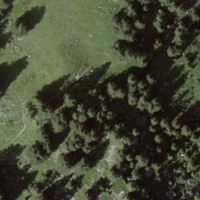
EUNIS habitat code: 31
Species observed at this site:
Arnica montana